Question: I've created an area chart, illustrating the status of many media players throughout a single day.
I want there to be a major gridline at every hour, and a minor gridline at every half hour.
I cannot see where you can set the "step" of the grid line.
Here's how I'm currently setting it up:
'''
$("#chart").kendoChart({
theme: "blueOpal",
title: {
visible:false
},
chartArea: {
height: 800
},
legend: {
position: "bottom"
},
seriesDefaults: {
type: "area",
stack: true
},
series: [],
valueAxis: {
labels: {
format: "{0}",
visible: true
}
},
categoryAxis: {
categories: [],
labels: {
visible: true,
step:60
},
minorGridLines: {
visible: false
},
majorGridLines: {
visible: true,
},
majorTicks: {
visible: false,
size: 2
}
},
tooltip: {
visible: true,
format: "{0}"
},
seriesColors: [
'#336699',
'#EBAD60',
'#FF0000',
'#9582BB',
'#028482'
]
});
'''
And it looks like this. This shrunken image displays less gridlines that are actually displayed, but this image still indicates that that there are so many lines that they stop serving a purpose.

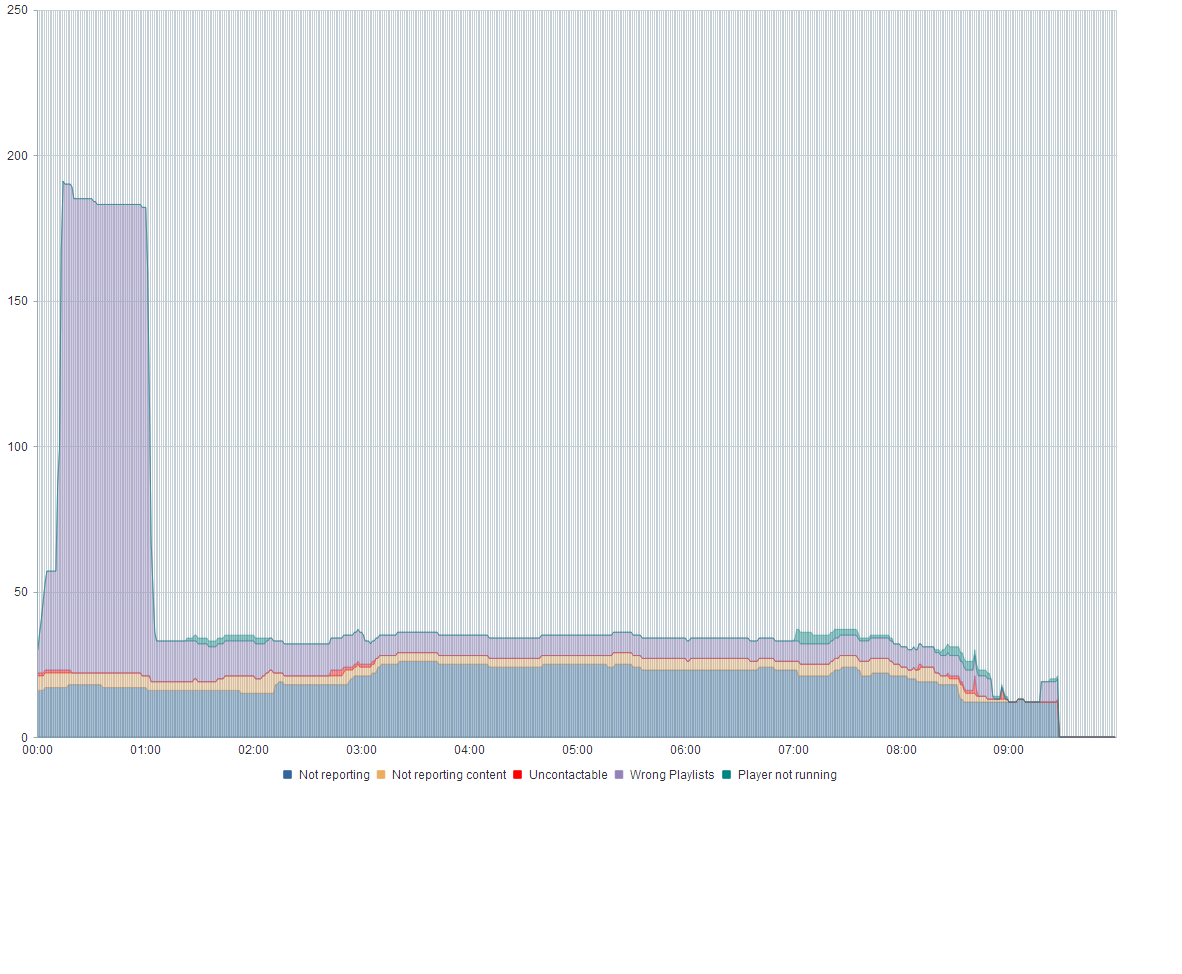
Answer: I posted the same question on the Telerik forums:
<URL>
The answer is: you cannot set the gridline step in Kendo UI DataViz.
Hopefully I will have a reason to come back and update this answer in 2013.
---
Finally,
In the 2014.1 release of Kendo UI, you can specify the frequency of vertical grid lines. This is done by the configuration properties 'categoryAxis.majorGridLines.step' and 'categoryAxis.minorGridLines.step'
'''
categoryAxis: {
categories: [],
labels: {
visible: true,
step: 60
},
minorGridLines: {
visible: true,
step: 30
},
majorGridLines: {
visible: true,
step: 60
},
majorTicks: {
visible: false,
size: 2
}
},
'''